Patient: sex M, age 52
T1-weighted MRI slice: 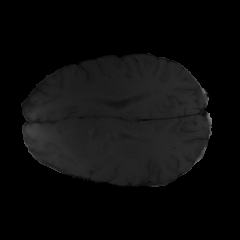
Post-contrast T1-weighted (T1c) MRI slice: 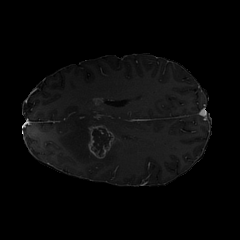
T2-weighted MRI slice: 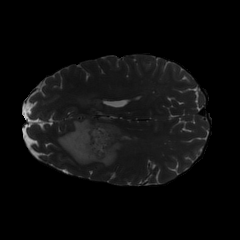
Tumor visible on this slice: yes
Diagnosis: Glioblastoma, IDH-wildtype
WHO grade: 4